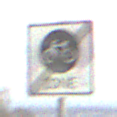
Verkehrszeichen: EndeFahrradzone
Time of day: MorningAfternoon
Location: Outdoor (Suburban)
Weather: Overcast
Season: NotSpecified
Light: Natural